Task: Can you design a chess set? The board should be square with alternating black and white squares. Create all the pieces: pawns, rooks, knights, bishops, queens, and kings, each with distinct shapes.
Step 2035:
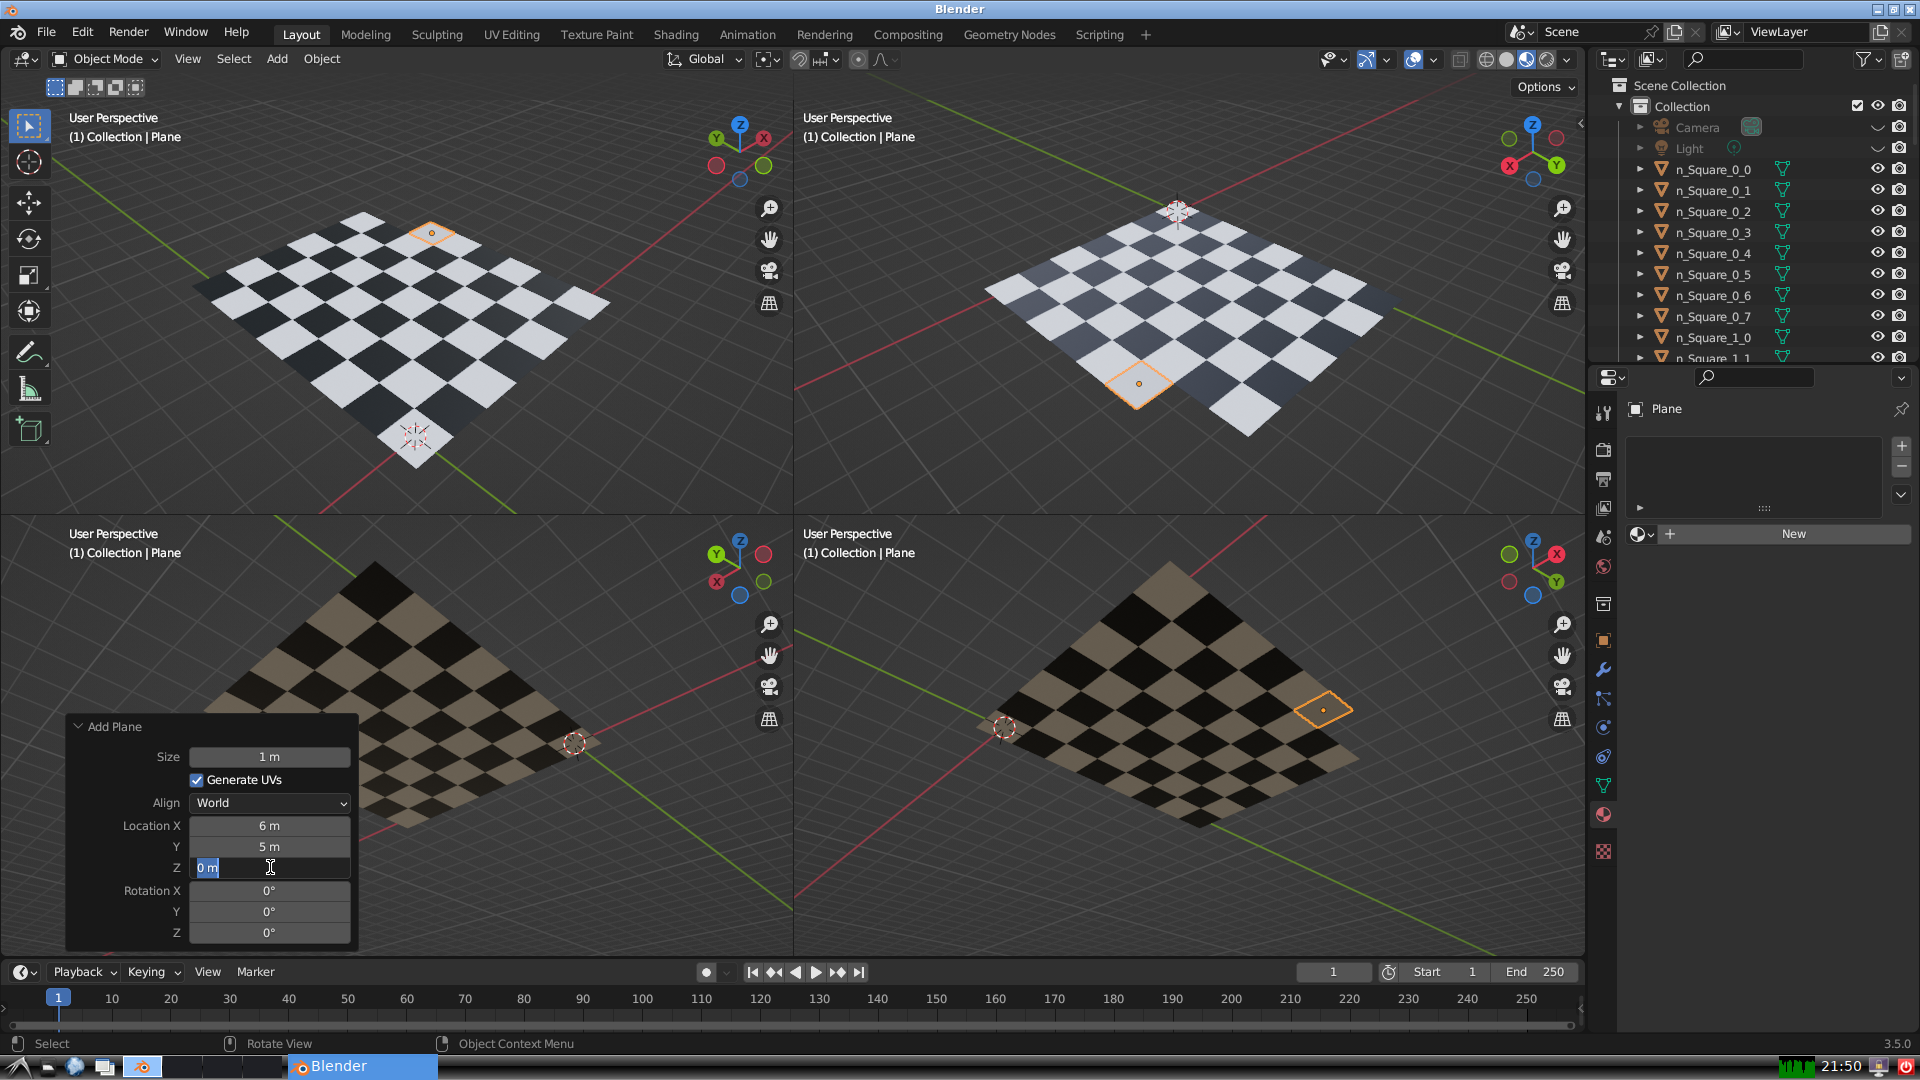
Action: input_text: 0.0